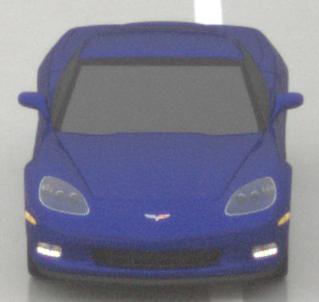
Make: Chevrolet
Model: Corvette Coupé
Detailed model: Corvette (C6) Coupé
Model produced from: 2005/02
Model produced until: 2008/03
Doors: 3
Color: blue
Road condition: wet road
Daytime: sunrise or sunset
Contrast: low contrast